Question: Is it possible to run an application from inside another application? What I want to do is write an app which allows you to chose an app to start, and then displays the activities of this app inside a view.
So in landscape mode, it should look something like this:

I want to be able to start and run a third party activity next to my own activity, and I want to be able to create individual makros with my activity that are controlling the third party activity.
- - - - -
---
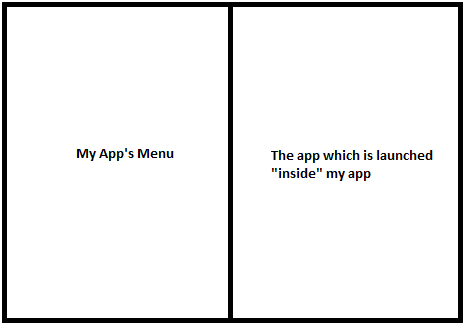
Answer: Sadly, what you want to achieve does not seem to be possible without rooting the phone, because you can only interact with other apps via intents. Since developers decide how their apps react on specific intents, creating macros this way is nearly impossible.
1. You may want to create a list of all installed apps, you can use getPackageManager().getInstalledApplications(PackageManager.GET_META_DATA);
to retrieve a list of all installed apps.
2. If the user now selects an app, launch it via an intent and create a system overlay to get all touch/key events (and let the user stop the macro). You can find a way to do this here. Store the x/y-values of the touch-events.
3. You can recreate the events using MotionEvent#obtain.
4. Now comes the part where you need a rooted phone (the permission INJECT_EVENTS). Launch the app and inject the events so your macro gets executed. Samplecode: Instrumentation m_Instrumentation = new Instrumentation();
m_Instrumentation.sendPointerSync(motionEvent);
You can find more information about injecting (also keyevents) here.
5. If you need help to compile your app, these 2 links will help you: How to compile Android Application with system permissions, Android INJECT_EVENTS permission